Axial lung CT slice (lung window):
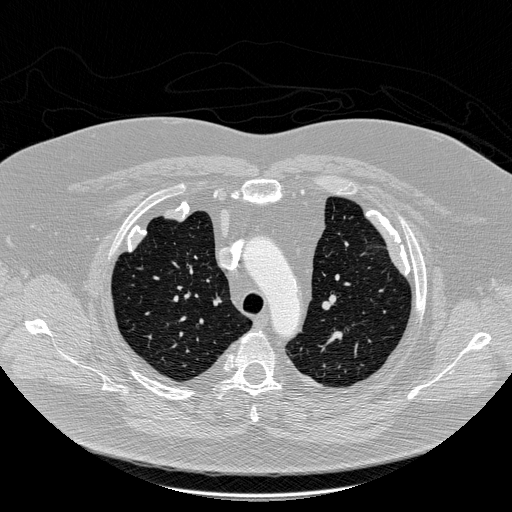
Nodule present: no